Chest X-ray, PA view. Patient: 33 years old, sex M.
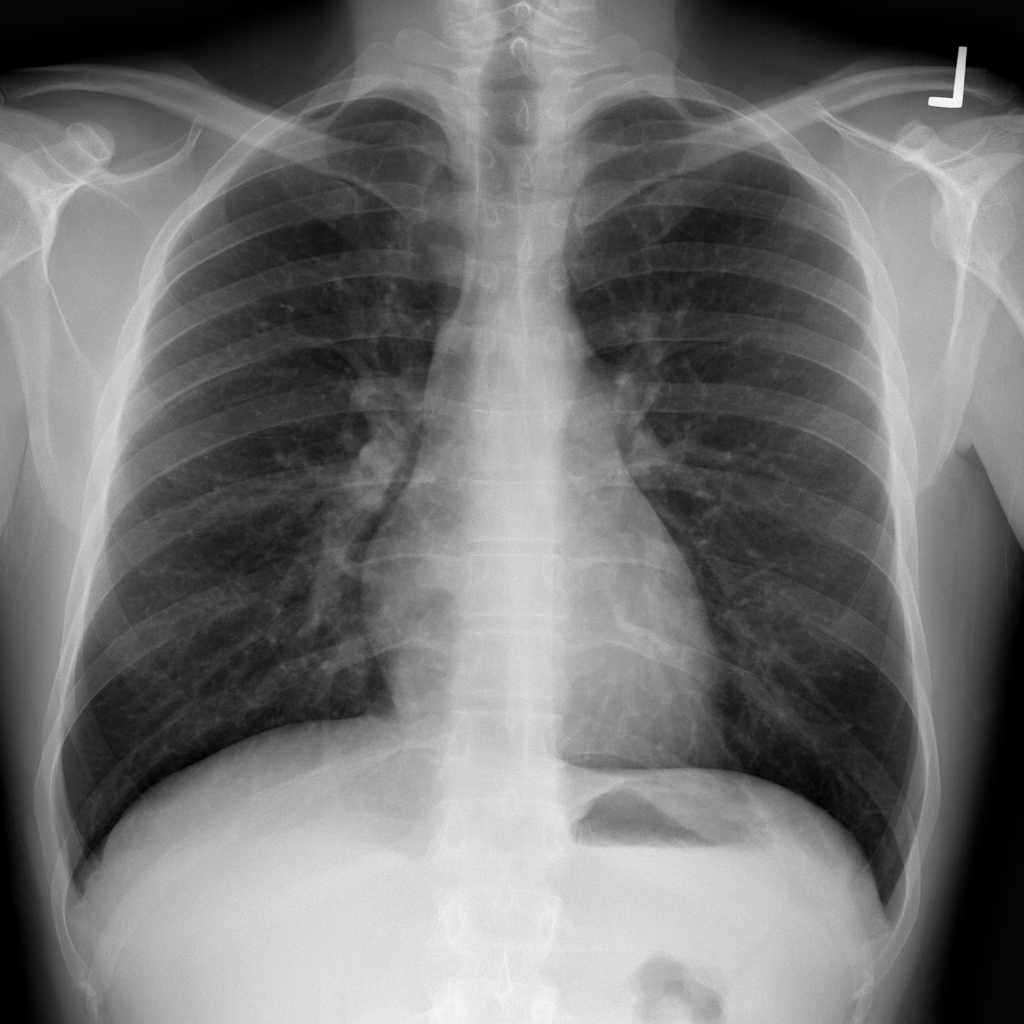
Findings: No Finding